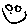
Label: smiley face